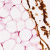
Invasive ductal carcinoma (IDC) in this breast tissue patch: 0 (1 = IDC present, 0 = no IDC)